Here is a 2-D grayscale rendering of raw bearing vibration samples (signal-to-image). What is the most likely bearing condition (normal, inner_race, outer_race, ball)?
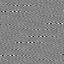
Answer: inner_race